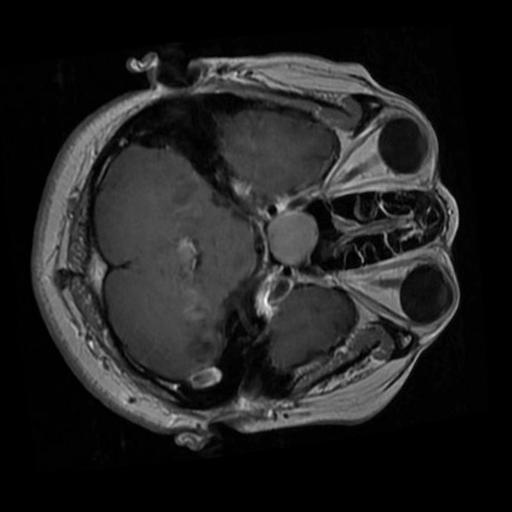
Label: brain_tumor